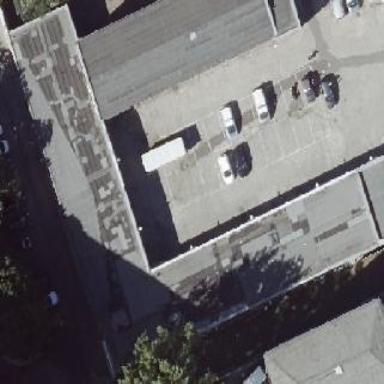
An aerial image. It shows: Commercial building.